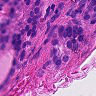
Metastatic tissue present: yes